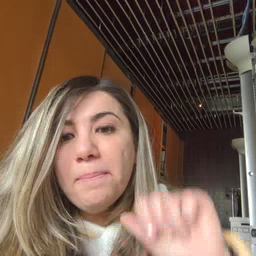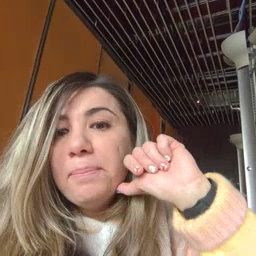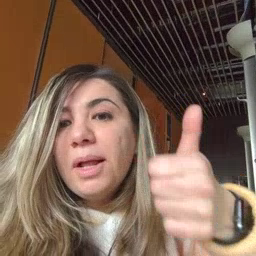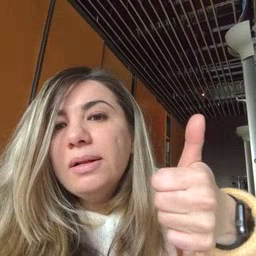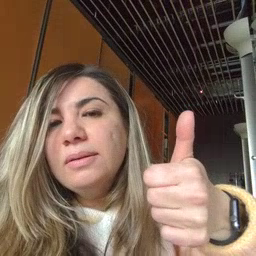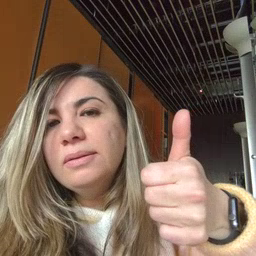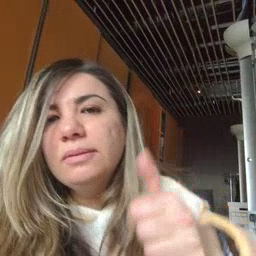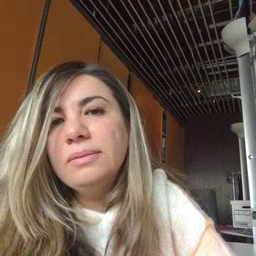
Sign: tomorrow